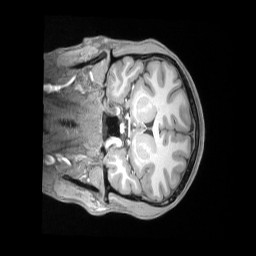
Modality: T1w
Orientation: coronal
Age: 18
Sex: male
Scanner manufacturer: siemens
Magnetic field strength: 3 T
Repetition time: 2.53 s
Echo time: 0.00164 s